Interaction volume radius: 5 \u00c5
Interaction volume height: 35 \u00c5
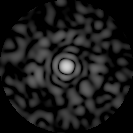
Disorder parameter: 0.8672